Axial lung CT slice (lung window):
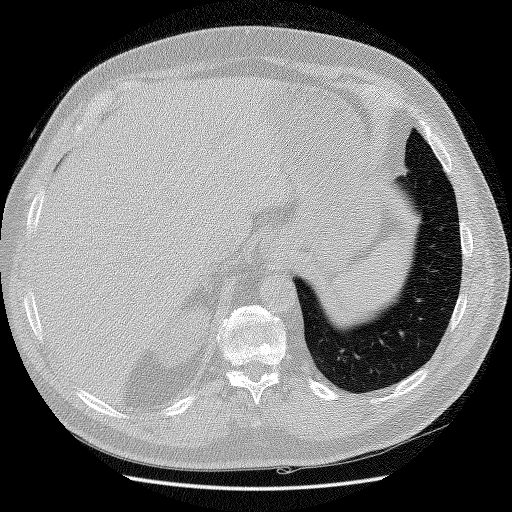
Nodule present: no